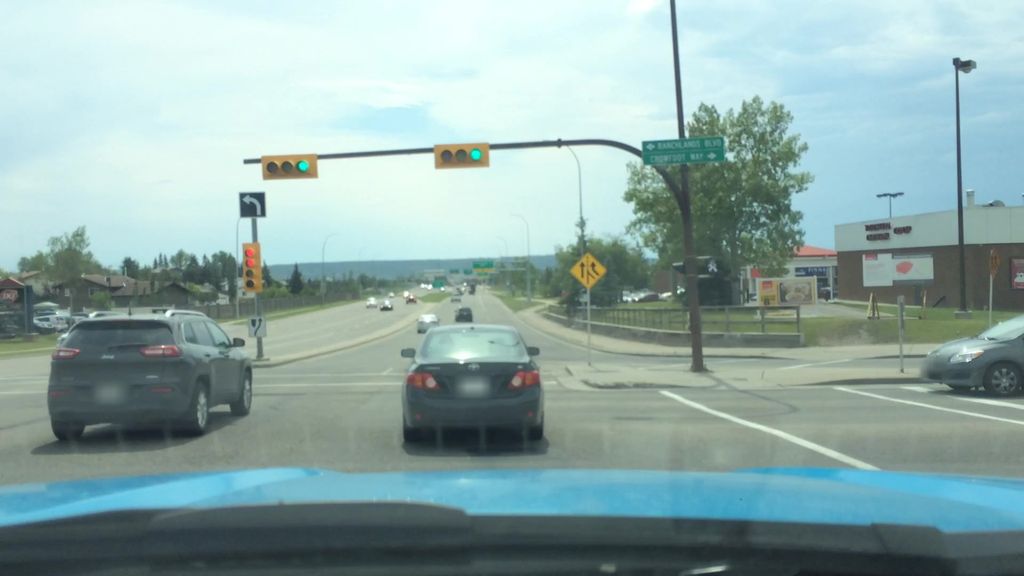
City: calgary